RGB frame:
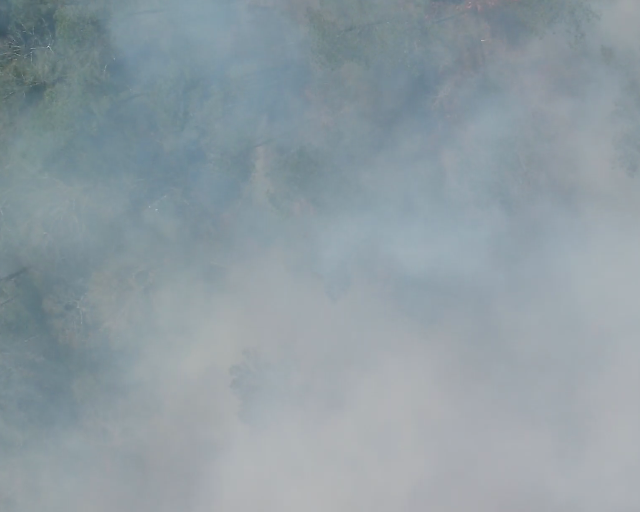
Thermal frame:
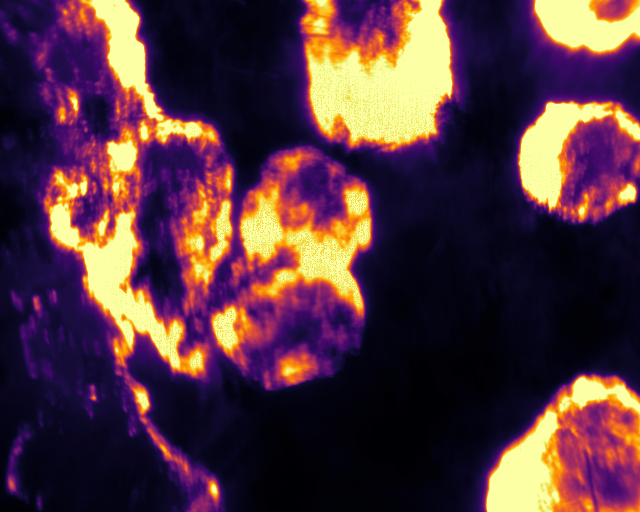
Captured: 2026-02-26 02:29:49
Pixels at or above 80 °C: 103639 (fraction of frame: 0.3163)